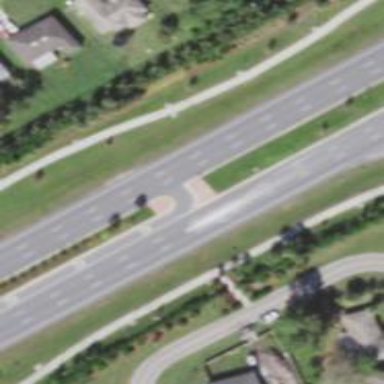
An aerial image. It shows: Secondary road with asphalt surface and separate sidewalk.